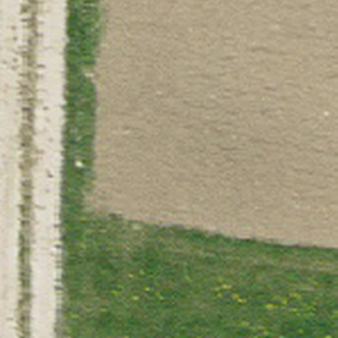
Label: other